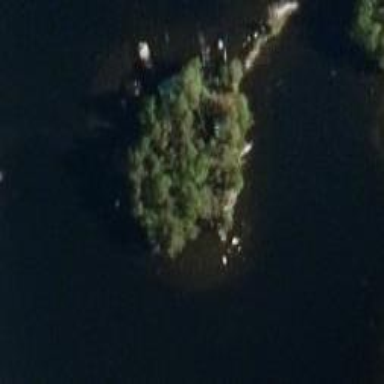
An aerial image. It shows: Islet.